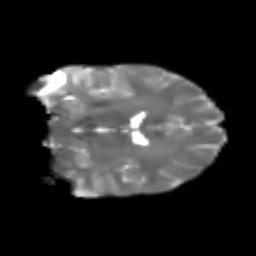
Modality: T2w
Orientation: coronal
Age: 23
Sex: male
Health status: healthy